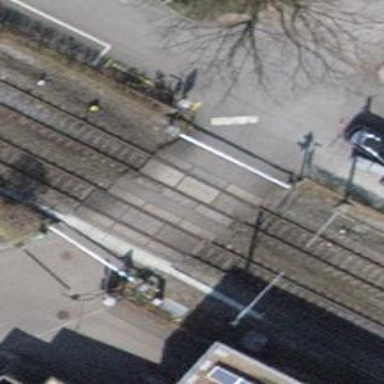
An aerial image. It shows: Level crossing on the railway with lights and full barrier.